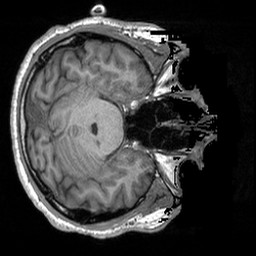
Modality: T1w
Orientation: axial
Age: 27
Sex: male
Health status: healthy
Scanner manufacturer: siemens
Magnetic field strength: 3 T
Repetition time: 1.9 s
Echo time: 0.00252 s